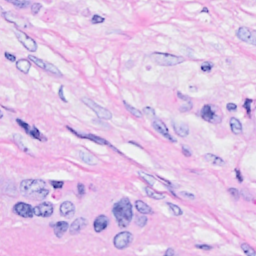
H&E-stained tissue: Breast